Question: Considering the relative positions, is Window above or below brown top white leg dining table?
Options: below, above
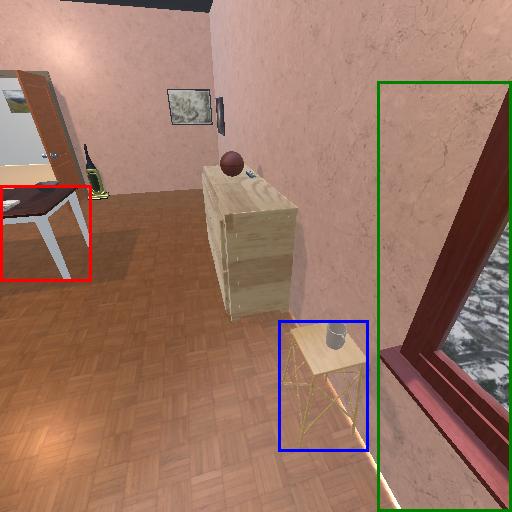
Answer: below